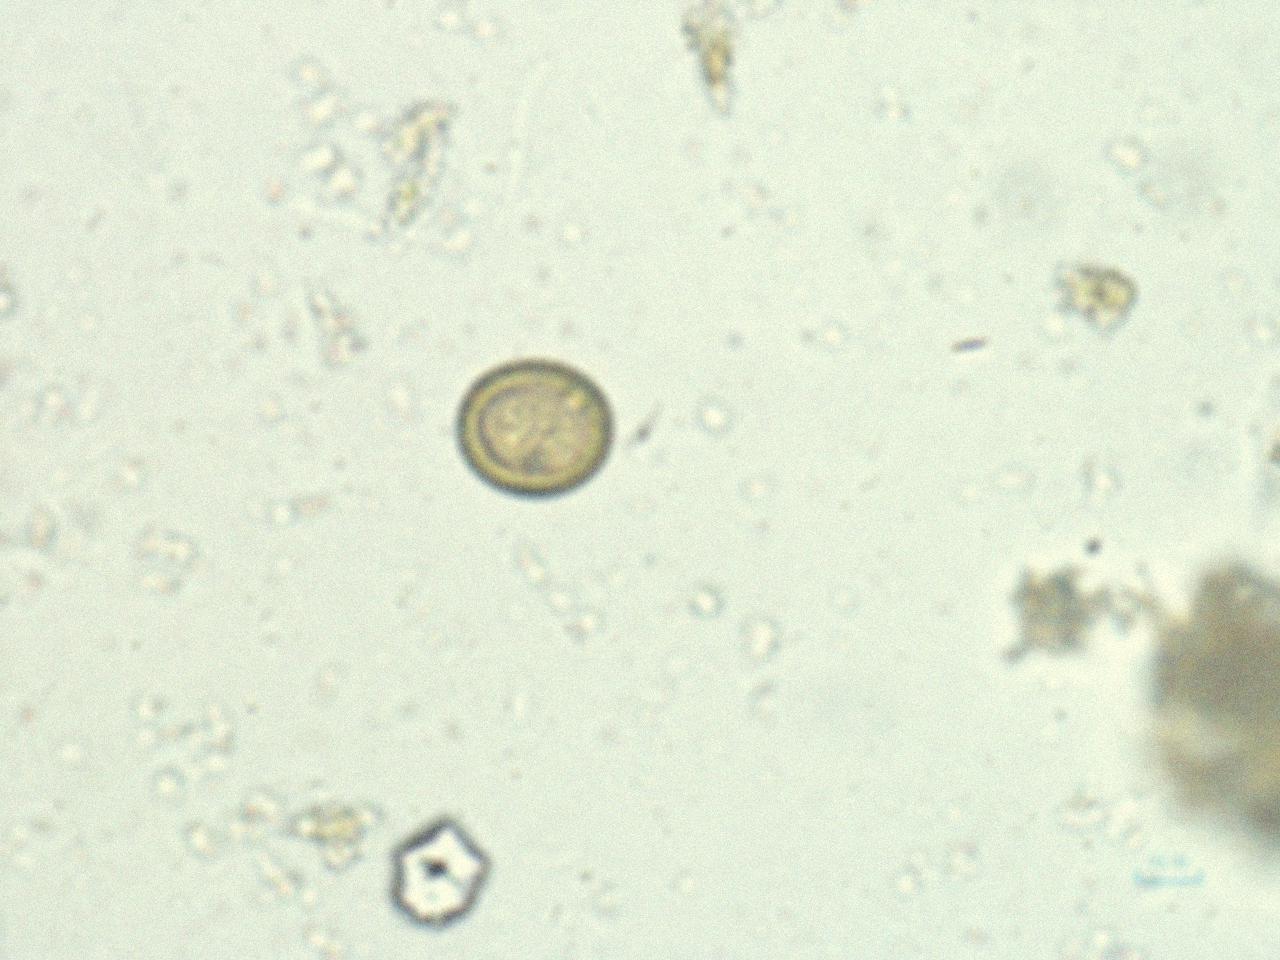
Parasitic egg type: Taenia spp. egg